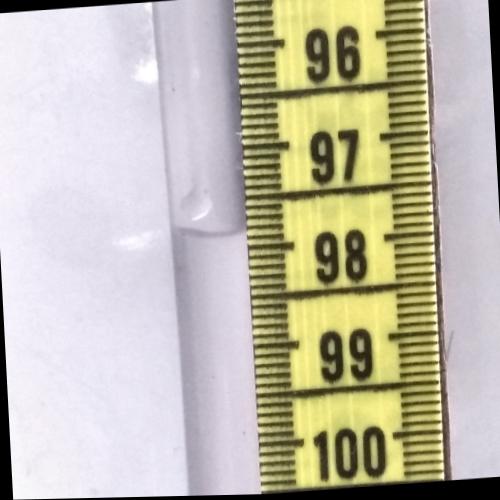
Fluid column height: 97.8 cm